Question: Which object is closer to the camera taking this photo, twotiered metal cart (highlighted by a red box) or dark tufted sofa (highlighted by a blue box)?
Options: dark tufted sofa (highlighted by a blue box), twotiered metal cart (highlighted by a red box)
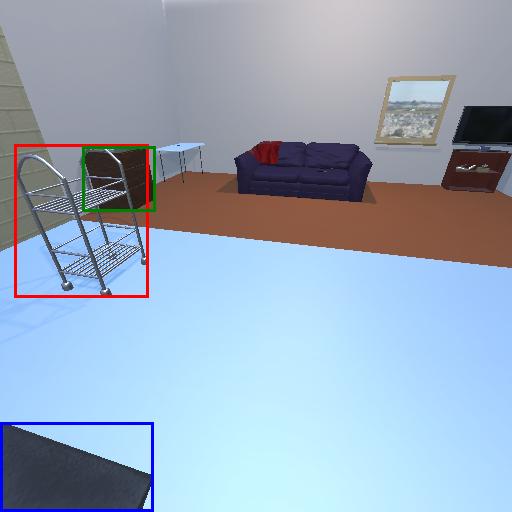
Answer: dark tufted sofa (highlighted by a blue box)